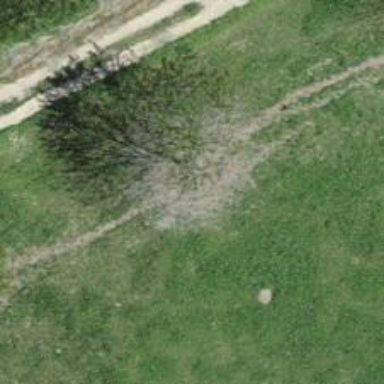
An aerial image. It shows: Single tag "natural: tree."